Question: I'm trying to add some custom actions into my 'ActionBar', Is it possible to implement these actions with a custom layout? Because I want to add some badge like notification counter to these actions.
e.g

Any idea to how accomplish this?
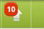
Answer: Sure, from XML you can set an arbitrary layout as the action view:
'''
<item android:id="@+id/menu_refresh_progress"
android:actionLayout="@layout/menu_progress"
android:showAsAction="always"/>
'''
But since presumably you want to update the badge to something current, you can also set an arbitrary view if you're creating the menu by hand in 'onCreateOptionsMenu()':
'''
public boolean onCreateOptionsMenu(Menu menu) {
MenuInflater inflater = getMenuInflater();
inflater.inflate(R.menu.menu, menu);
MenuItem someMenuItem = menu.getItem(R.id.menu_option_id);
someMenuItem.setActionView(theView);
return true;
}
'''